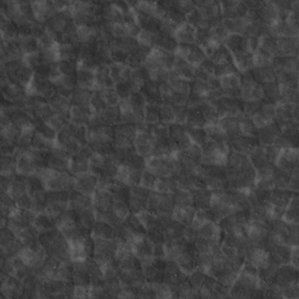
Label: non_frost